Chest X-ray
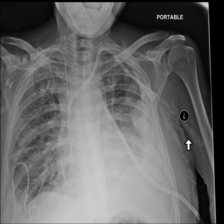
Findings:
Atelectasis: negative
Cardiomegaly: negative
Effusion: positive
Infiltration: negative
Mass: negative
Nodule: negative
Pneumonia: negative
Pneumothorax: negative
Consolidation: positive
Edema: negative
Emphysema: negative
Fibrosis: negative
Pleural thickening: negative
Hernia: negative